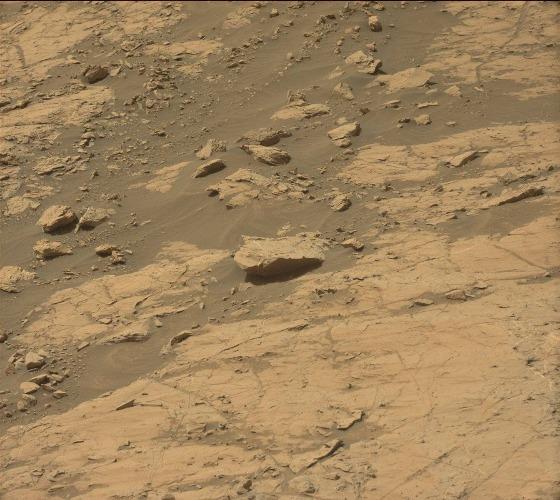
Terrain classes present: Bedrock, Gravel / Sand / Soil, Rock, Shadow